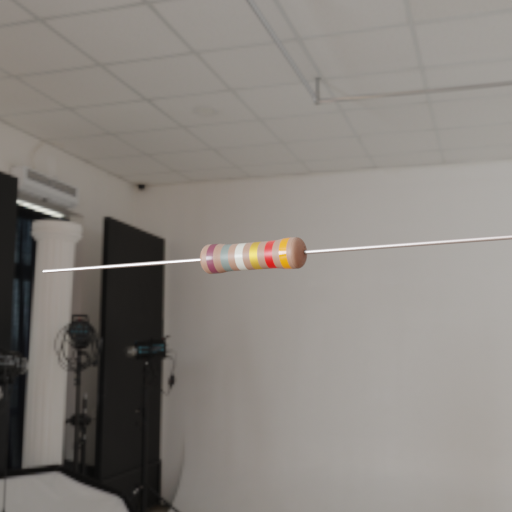
Resistor colour bands (in order): brown, gray, silver, gold, red, orange